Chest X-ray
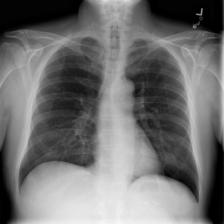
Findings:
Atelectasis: positive
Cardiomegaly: negative
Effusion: negative
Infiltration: negative
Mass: negative
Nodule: negative
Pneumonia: negative
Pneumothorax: negative
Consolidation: negative
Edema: negative
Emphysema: negative
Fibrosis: negative
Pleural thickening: negative
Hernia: negative